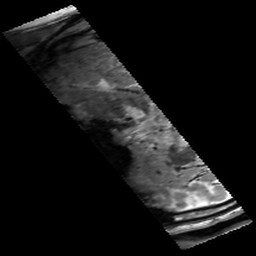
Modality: T2w
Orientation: sagittal
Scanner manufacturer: siemens
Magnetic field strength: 6.98 T
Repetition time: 5.65 s
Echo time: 0.044 s